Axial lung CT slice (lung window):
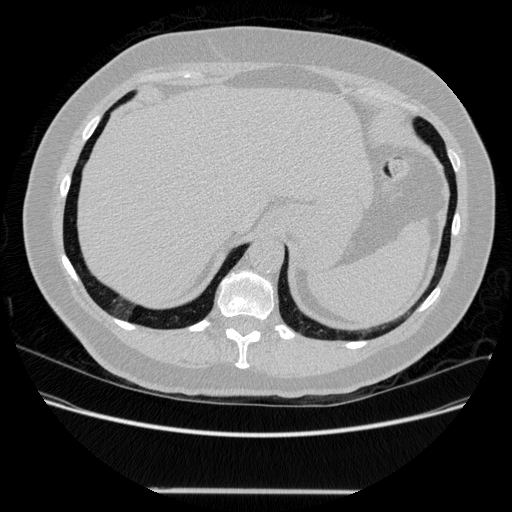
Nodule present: no